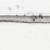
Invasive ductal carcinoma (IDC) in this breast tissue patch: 0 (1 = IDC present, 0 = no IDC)